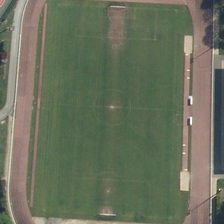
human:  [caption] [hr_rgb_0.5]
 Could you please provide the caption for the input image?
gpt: this soccer field is partly bald at the penalty areas .

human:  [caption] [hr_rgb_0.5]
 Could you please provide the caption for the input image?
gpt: here we can see a ground track field and a sports field .

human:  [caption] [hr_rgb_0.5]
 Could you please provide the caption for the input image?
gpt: the bleachers with a white ceiling is on the side of the ground track field .

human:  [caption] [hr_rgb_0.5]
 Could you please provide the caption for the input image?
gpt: here we can see a ground track field and a sports field .

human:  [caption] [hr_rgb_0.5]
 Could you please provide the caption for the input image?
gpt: a playground is near several green trees .